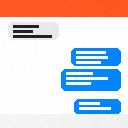
Screen state: on